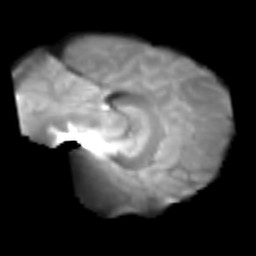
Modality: T2w
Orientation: sagittal
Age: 21
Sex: female
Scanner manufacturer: siemens
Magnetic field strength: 3 T
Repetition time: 2.3 s
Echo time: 0.085 s